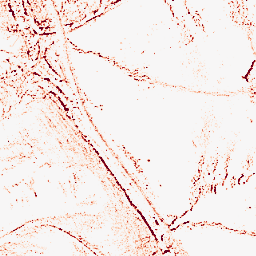
Category: morphological
Decomposition family: morphological_square
Decomposition parameters: operation: opening
size: 3
Upsampling method: sinc_blackman
Upsampling parameters: scale: 2
kernel_size: 4
Upsampling scale: 2